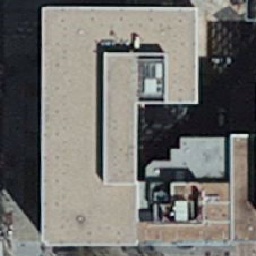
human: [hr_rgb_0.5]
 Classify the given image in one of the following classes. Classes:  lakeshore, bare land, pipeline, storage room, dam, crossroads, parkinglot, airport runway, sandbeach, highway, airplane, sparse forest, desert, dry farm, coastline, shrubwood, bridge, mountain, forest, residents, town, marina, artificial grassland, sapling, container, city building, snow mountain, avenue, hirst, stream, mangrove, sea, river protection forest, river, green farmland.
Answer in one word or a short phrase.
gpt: city building